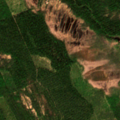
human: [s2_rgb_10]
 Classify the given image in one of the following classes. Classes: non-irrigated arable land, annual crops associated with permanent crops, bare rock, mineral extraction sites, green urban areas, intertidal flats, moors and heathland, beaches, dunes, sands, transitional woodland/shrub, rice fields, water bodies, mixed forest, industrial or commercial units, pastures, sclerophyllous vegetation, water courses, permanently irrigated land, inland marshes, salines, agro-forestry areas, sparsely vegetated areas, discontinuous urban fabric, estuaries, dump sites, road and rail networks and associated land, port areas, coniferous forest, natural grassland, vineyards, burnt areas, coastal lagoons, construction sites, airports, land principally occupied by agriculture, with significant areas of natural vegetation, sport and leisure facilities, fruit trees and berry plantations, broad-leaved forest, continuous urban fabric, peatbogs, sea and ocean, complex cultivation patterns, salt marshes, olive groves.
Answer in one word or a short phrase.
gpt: coniferous forest, mixed forest, peatbogs